Field crop: tomato
Growth stage: 1
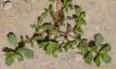
Species: portulaca